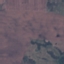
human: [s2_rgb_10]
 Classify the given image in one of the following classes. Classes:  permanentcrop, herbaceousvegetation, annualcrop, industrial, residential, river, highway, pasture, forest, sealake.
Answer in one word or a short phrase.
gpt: Pasture